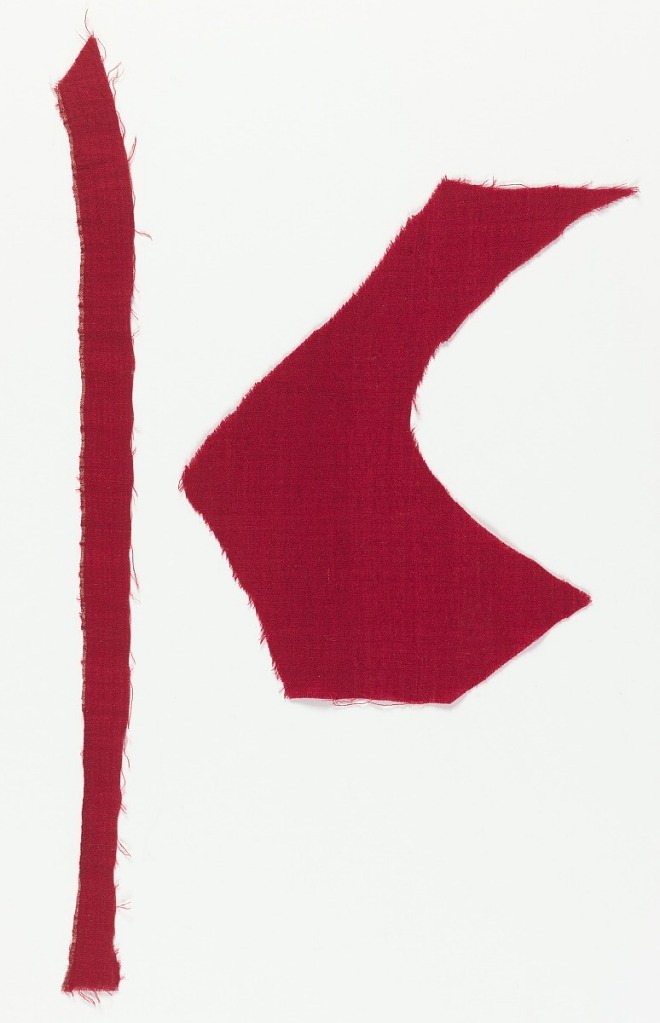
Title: Shawl fragments
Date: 19th century
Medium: wool, silk Technique: twill weave
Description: Very fine chevron twill in deep red. Narrow twill selvage with white silk warps.